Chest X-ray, AP view. Patient: 64 years old, sex M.
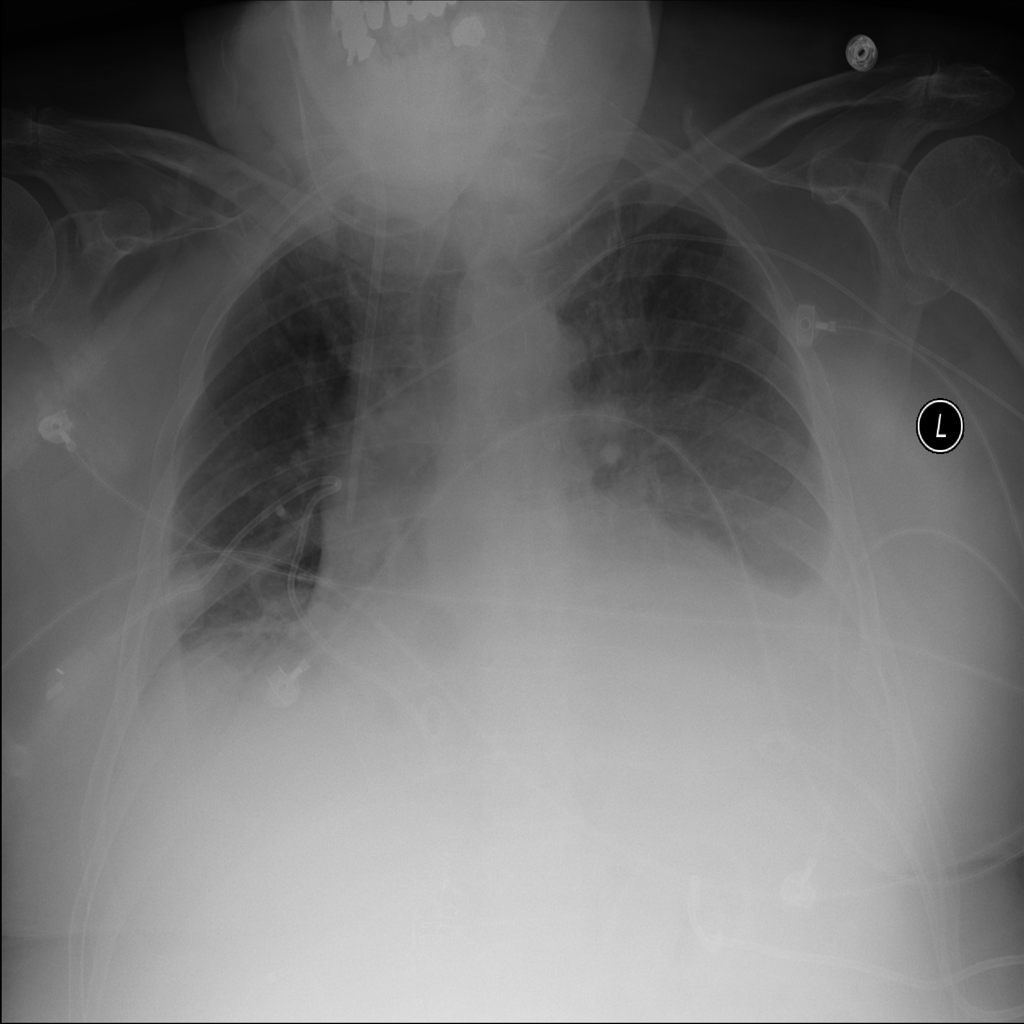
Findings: No Finding